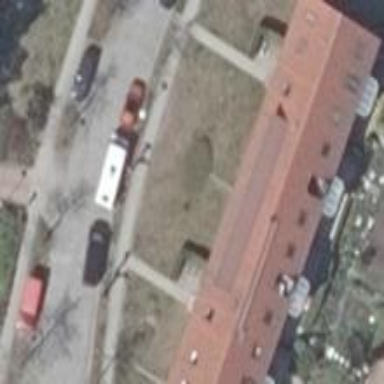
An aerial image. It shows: Residential building.